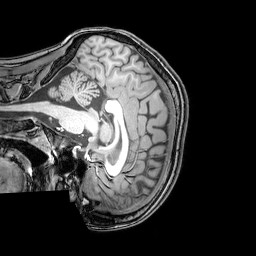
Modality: T1w
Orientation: sagittal
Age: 20
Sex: female
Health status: healthy
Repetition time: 0.081 s
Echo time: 0.037 s